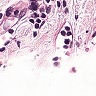
Metastatic tissue present: no